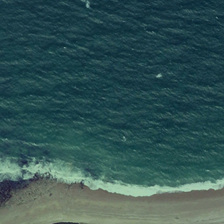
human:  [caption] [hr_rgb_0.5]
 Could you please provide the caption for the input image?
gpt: white waves are between yellow beach and green ocean .

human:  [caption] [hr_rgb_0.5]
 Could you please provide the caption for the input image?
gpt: white waves are between yellow beach and green ocean .

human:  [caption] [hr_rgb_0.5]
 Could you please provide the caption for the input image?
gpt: white waves are between yellow beach and green ocean .

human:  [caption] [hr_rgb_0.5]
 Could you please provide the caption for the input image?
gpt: white waves are between yellow beach and green ocean .

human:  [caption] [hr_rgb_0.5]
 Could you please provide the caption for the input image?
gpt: white waves are between yellow beach and green ocean .